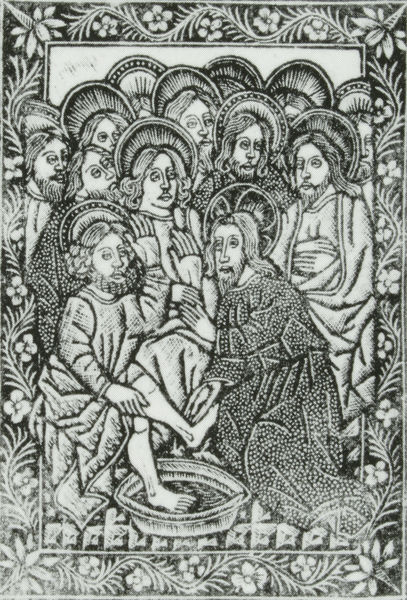
Titel: Die Fußwaschung
Standort: München
Institution: Staatliche Graphische Sammlung
Schlagwörter: blätter, dunkel, fuß, kopf, mann, nackt, wasser, weiß, baden, menschen, blume, blumen, fenster, grau, hell, männer, schwarz, zeichnung, muster, ornament, bart, bärte, gesichter, bibel, diener, falten, johannes, rahmen, schale, schüssel, täufer, hände, zweige, kirche, boden, gewand, haare, mantel, stoff, gewänder, blatt, pflanzen, gotik, locken, bassin, ranken, relief, füße, holzschnitt, perspektive, grafik, rand, bordüre, handarbeit, floral, ornamente, verzierung, faltenwurf, punkte, bad, waschen, beinchen, barfuss, religion, becken, druck, schwarz-weiß, hochdruck, holzstich, stich, holzdruck, ranke, buchdruck, girlanden, wanne, heiligenschein, christus, jesus, jesus christus, ostern, mittelalter, segen, segnung, tapisserie, bettler, heiliger, isokephalie, heilige, fresko, abendmahl, bottich, dürer, jünger, gewebe, textil, maria, petrus, verzierungen, ikone, zwölf, blühten, ornat, waschung, tiefdruck, heiligenscheine, kreuznimbus, apostel, mittelelter, judas, heilgenschein, letztes abendmahl, simon, fusswaschung, ornemente, gründonnerstag, fussbad, lochner